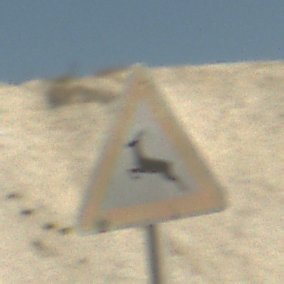
Verkehrszeichen: WildwechselRechts
Umgebung: Outdoor, Beach
Tageszeit: Midday
Wetter: PartlyCloudy
Licht: Natural
Jahreszeit: NotSpecified
Kontrast: HighContrast